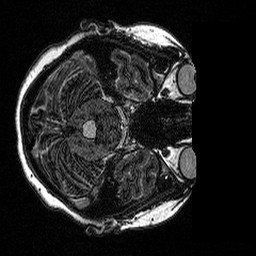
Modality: MP2RAGE
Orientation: axial
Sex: female
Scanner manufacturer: siemens
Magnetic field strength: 3 T
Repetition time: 5 s
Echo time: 0.00292 s